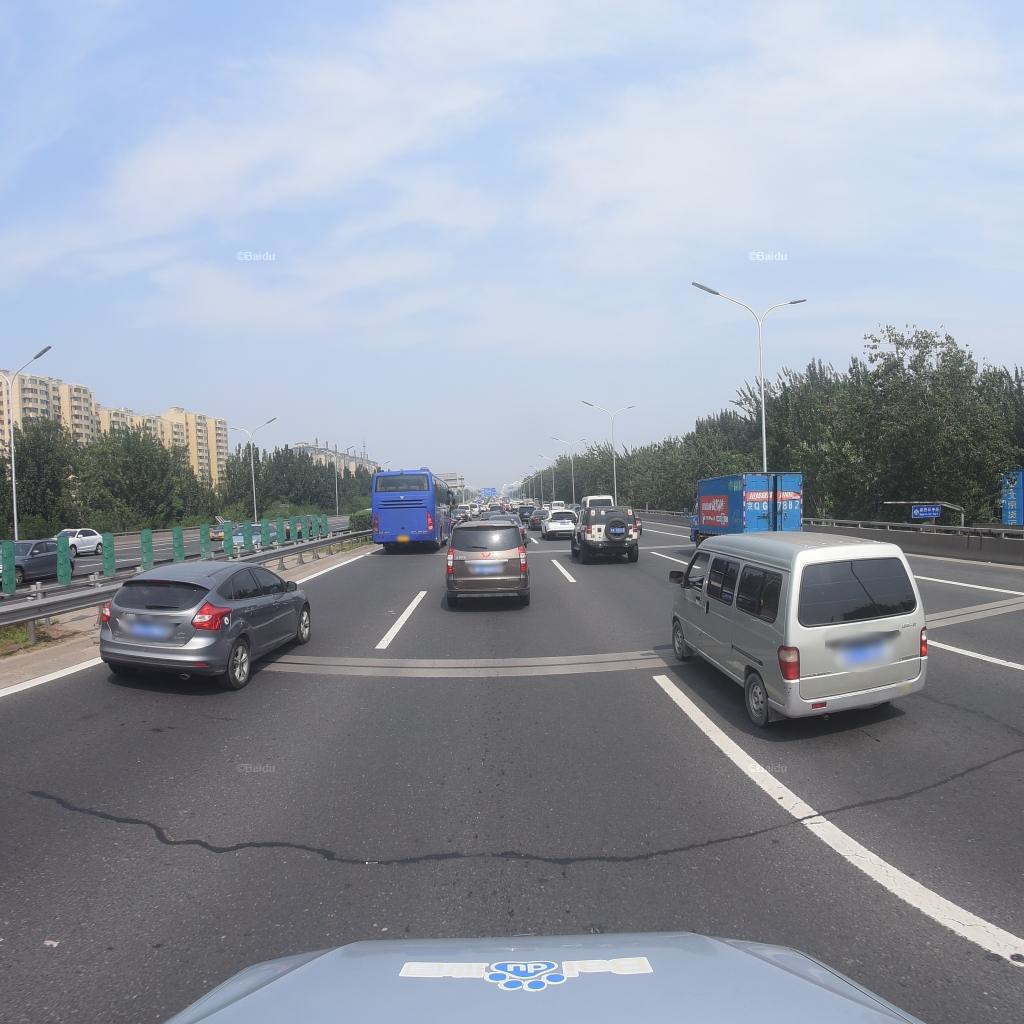
Region: Fengtai
Road damage annotations: longitudinal patch, transverse patch